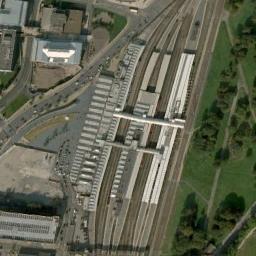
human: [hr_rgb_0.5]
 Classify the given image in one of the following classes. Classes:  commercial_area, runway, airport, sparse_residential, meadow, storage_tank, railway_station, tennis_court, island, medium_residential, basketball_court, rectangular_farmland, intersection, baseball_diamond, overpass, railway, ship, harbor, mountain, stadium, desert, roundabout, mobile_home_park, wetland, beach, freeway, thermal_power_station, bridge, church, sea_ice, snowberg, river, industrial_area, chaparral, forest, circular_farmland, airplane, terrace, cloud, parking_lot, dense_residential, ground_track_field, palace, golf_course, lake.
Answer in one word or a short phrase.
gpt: railway_station